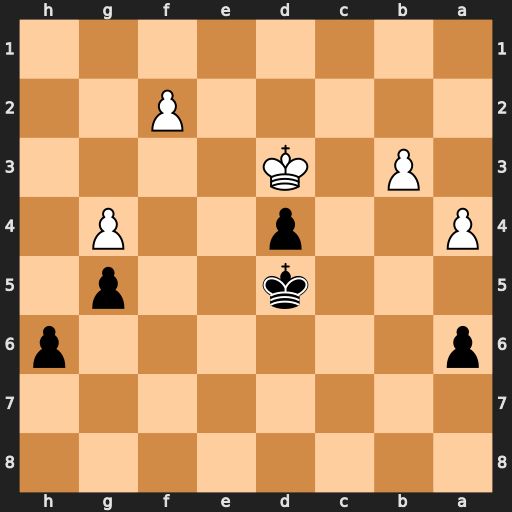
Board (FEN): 8/8/p6p/3k2p1/P2p2P1/1P1K4/5P2/8
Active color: b
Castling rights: -
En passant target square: -
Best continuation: a5 f3 Kc5 Ke4 Kb4 Kxd4 Kxb3